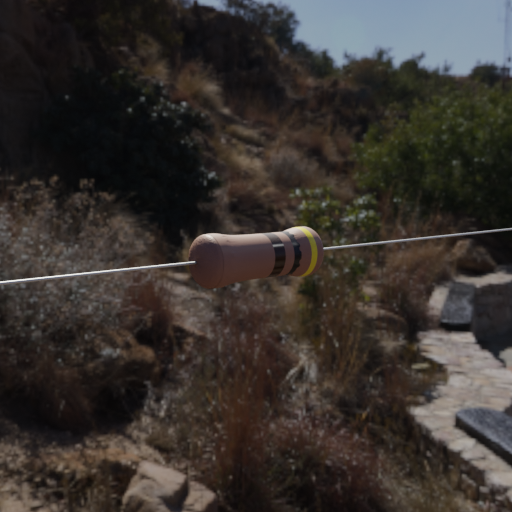
Resistor colour bands (in order): black, black, yellow